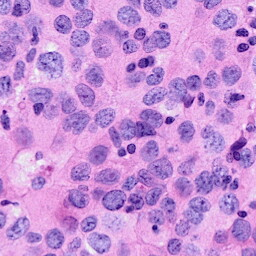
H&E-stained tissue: Breast